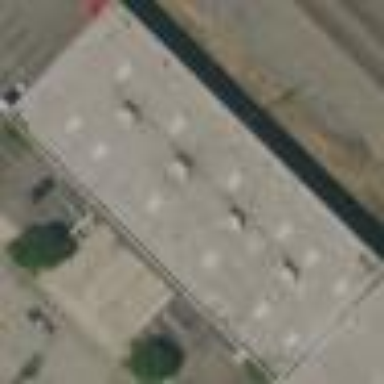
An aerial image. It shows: Warehouse.